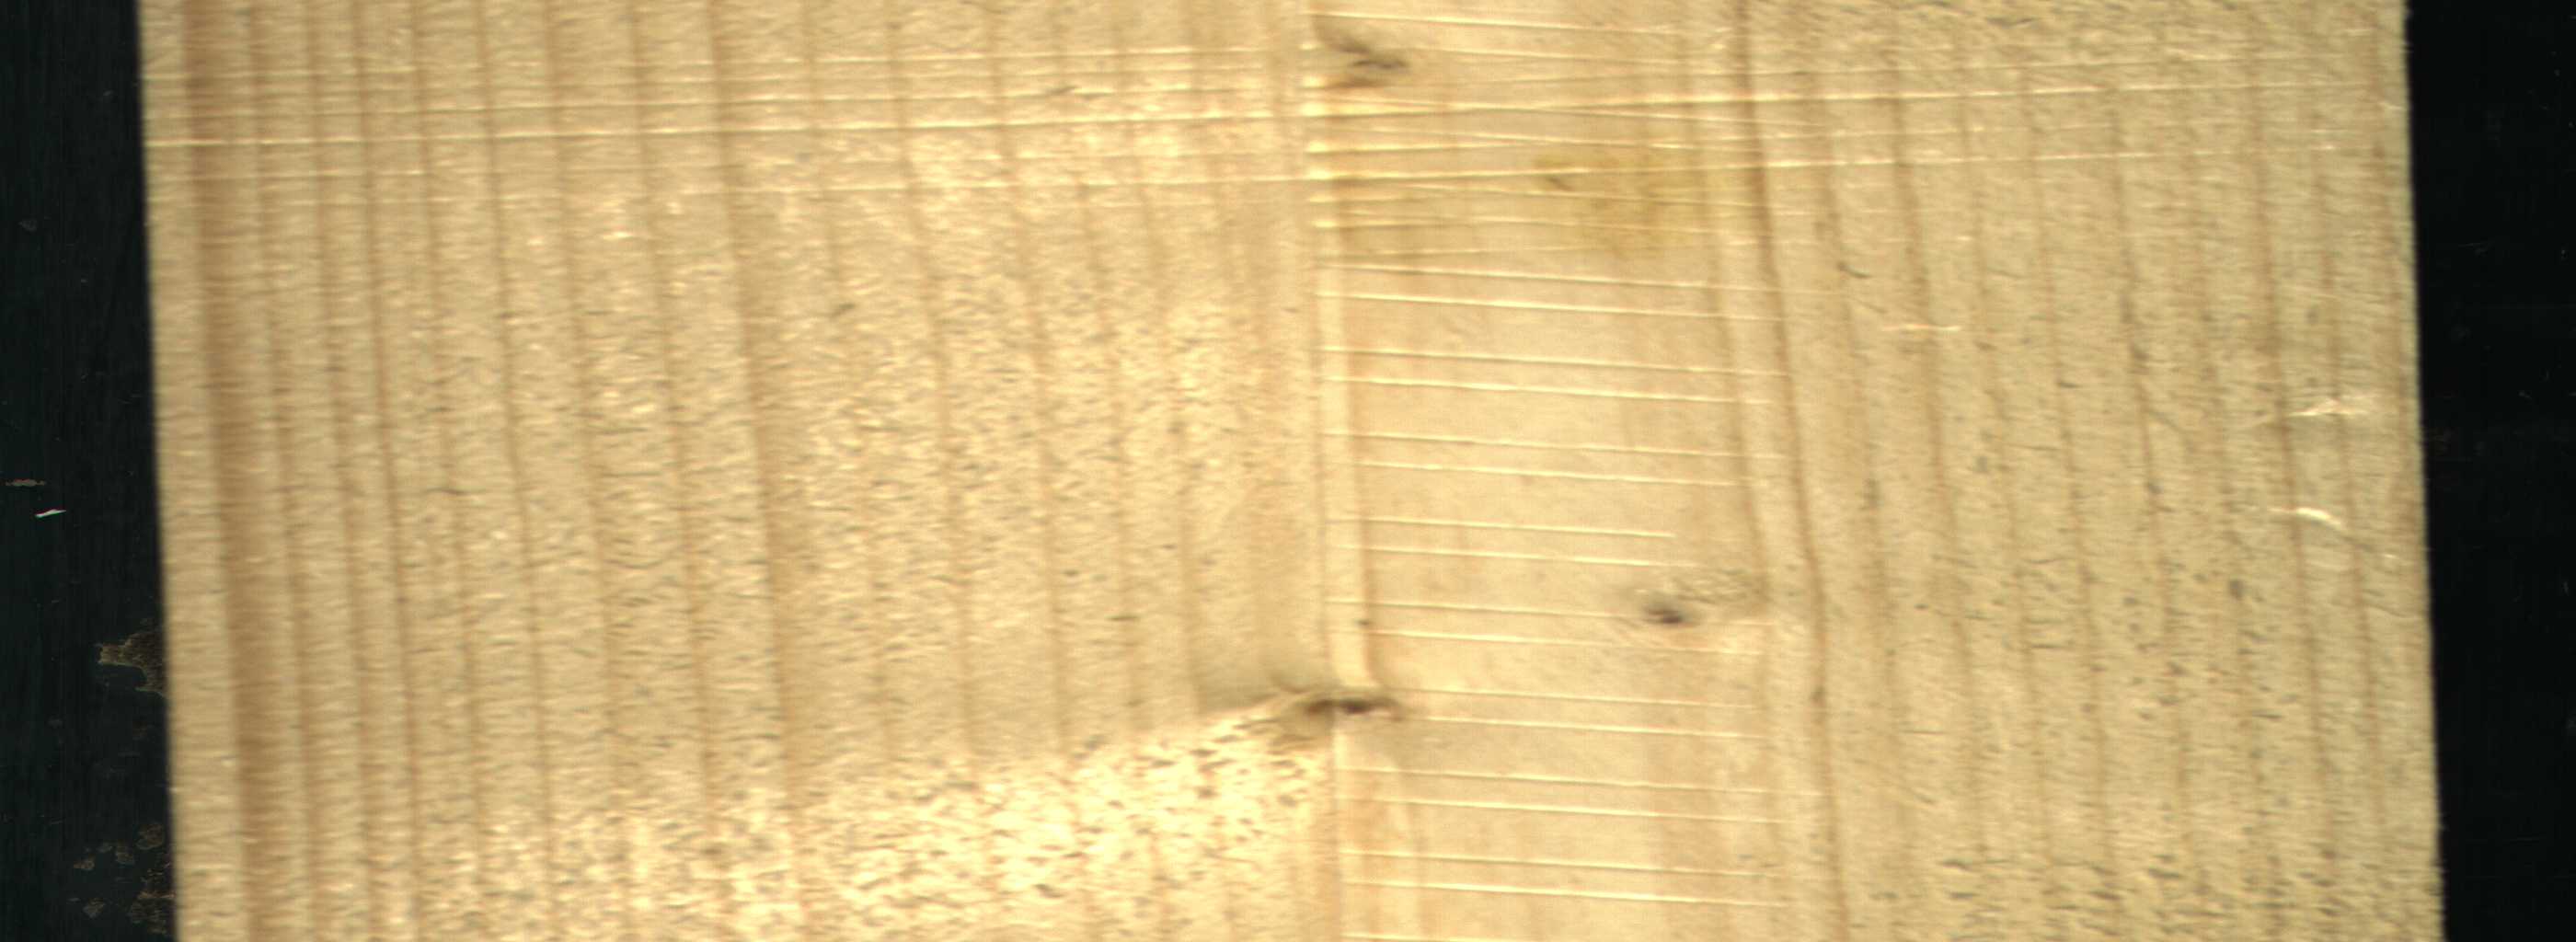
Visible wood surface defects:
Live_Knot